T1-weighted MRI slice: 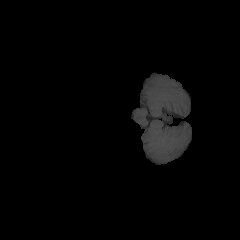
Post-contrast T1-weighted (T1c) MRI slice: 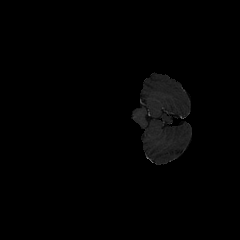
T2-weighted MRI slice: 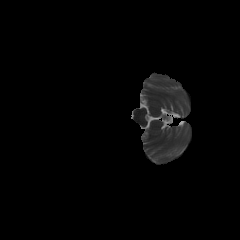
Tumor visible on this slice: no